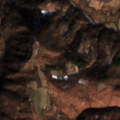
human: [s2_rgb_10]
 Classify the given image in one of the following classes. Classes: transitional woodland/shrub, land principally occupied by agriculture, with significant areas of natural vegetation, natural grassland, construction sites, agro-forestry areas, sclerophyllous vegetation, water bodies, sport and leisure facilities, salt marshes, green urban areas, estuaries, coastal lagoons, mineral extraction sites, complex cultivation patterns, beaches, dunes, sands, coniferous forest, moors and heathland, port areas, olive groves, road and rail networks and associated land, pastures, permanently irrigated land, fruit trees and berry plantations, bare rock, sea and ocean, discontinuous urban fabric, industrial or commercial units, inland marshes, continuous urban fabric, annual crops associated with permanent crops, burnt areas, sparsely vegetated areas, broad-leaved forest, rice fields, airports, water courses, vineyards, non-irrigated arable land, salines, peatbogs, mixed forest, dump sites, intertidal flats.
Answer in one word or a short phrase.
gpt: pastures, land principally occupied by agriculture, with significant areas of natural vegetation, broad-leaved forest, transitional woodland/shrub